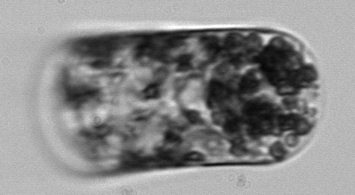
Label: Guinardia_flaccida